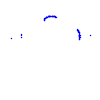
Particle: proton